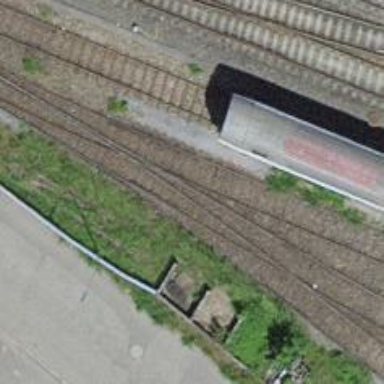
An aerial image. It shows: Single railway spur track.